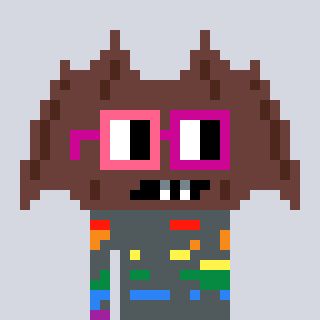
a pixel art character with square pink and red glasses, a bat-shaped head and a darkpink-colored body on a cool background